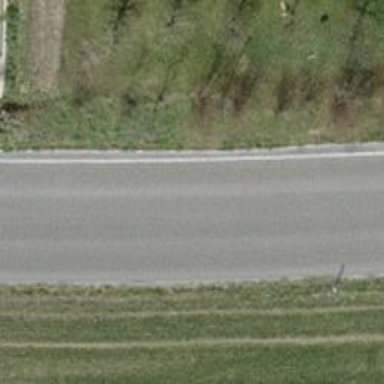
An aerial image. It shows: Tertiary road.